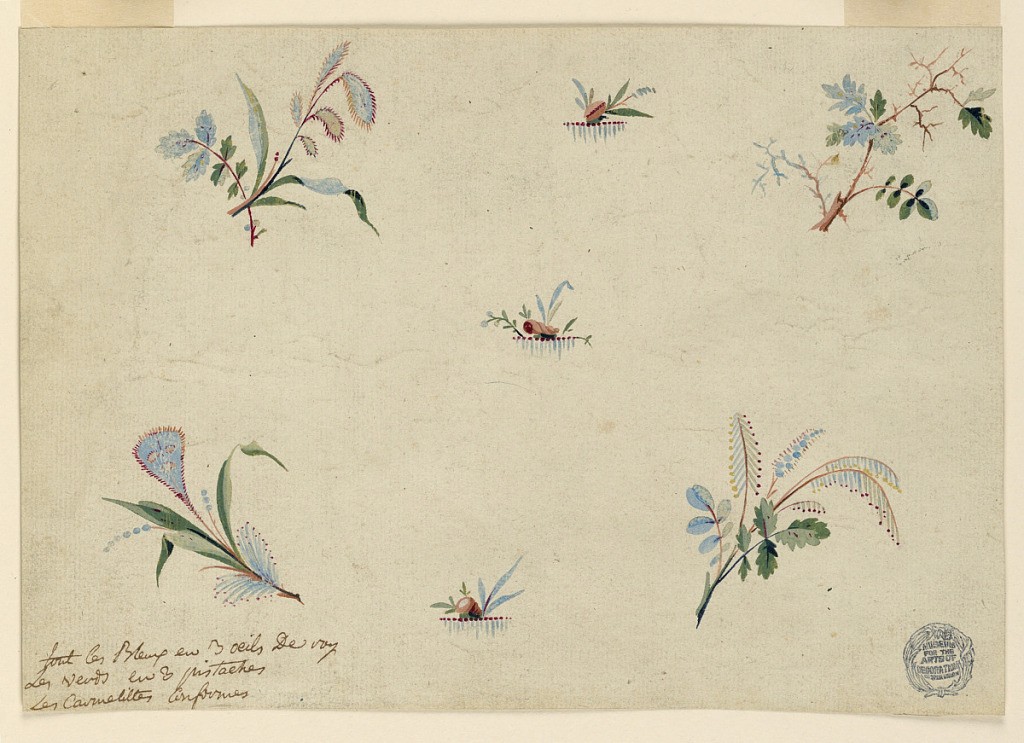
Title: Design for the Embroidery of Wearing Apparel of the "Fabrique de St. Ruf"
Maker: Fabrique de Saint Ruf, Lyon, France
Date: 1780–1790
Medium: Graphite, brush and gouache on paper
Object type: Drawing
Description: Two crossing boughs at left and a bough of a tree, at right, in the top row. Two boughs in the bottom row are disposed in slightly oblique vertical rows. Three small-scale motifs form an oblique row in the interval, each of them consisting of a shell among plants and water.